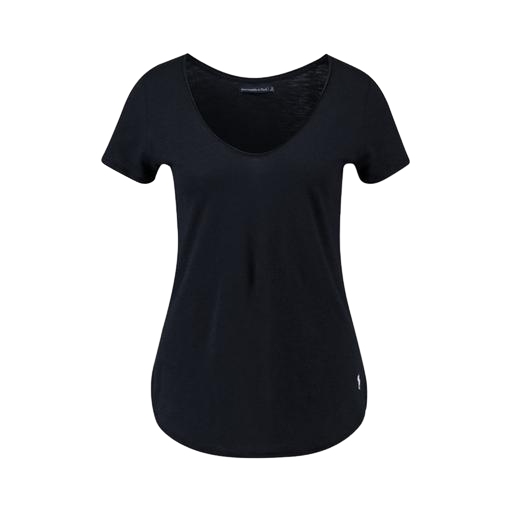
black v-neck t-shirt only macy, black curved hem t-shirt, black scoop-neck tee, white background